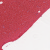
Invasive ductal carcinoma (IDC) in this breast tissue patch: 0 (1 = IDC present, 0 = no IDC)